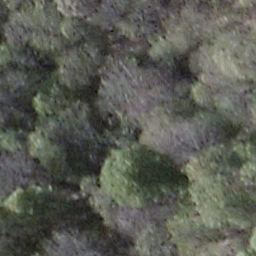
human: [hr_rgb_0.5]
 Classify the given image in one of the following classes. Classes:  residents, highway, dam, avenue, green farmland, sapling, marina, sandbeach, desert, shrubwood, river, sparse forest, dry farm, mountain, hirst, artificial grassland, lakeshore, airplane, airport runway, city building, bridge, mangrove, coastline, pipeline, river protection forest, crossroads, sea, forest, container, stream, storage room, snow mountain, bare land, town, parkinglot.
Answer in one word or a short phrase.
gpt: shrubwood